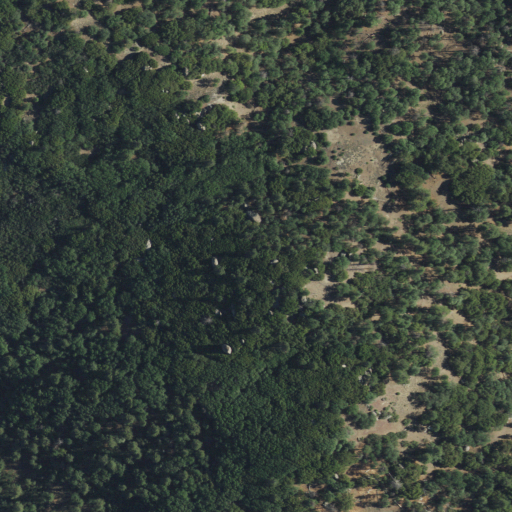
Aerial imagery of mountain in California named Lightner Peak containing evergreen forest, deciduous forest, shrub, and mixed forest